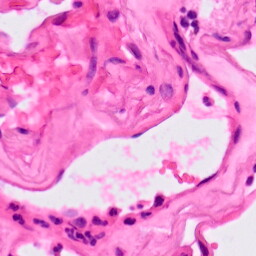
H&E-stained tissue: Lung